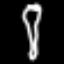
Label: fork